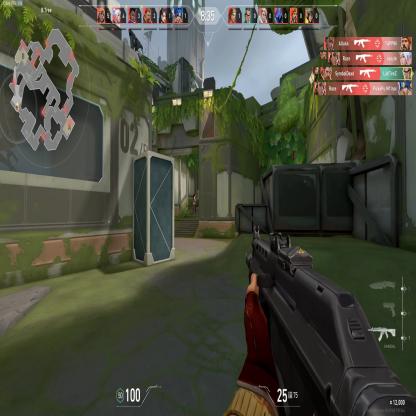
Label: enemy